Question: Hi i have this problem with my android project how to fix
minSdk(API22) > device Sdk(API21)

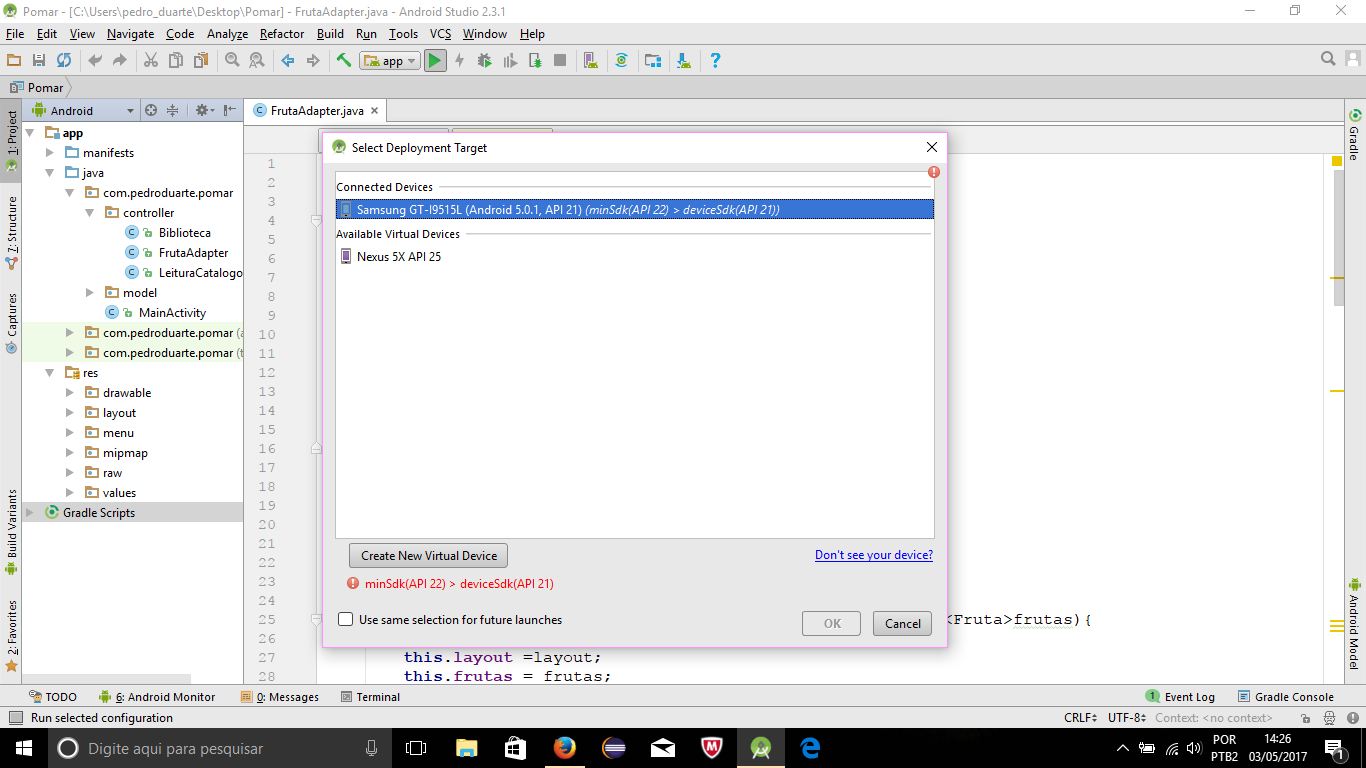
Answer: In your app 'build.gradle' file
'''
android {
defaultConfig {
minSdkVersion 22 /* this defines the lowest API level your app can run on */
}
}
'''
Please note, as you decrease this number some features might become unavailable.